Milling tool wear sample.
Tool blade image: 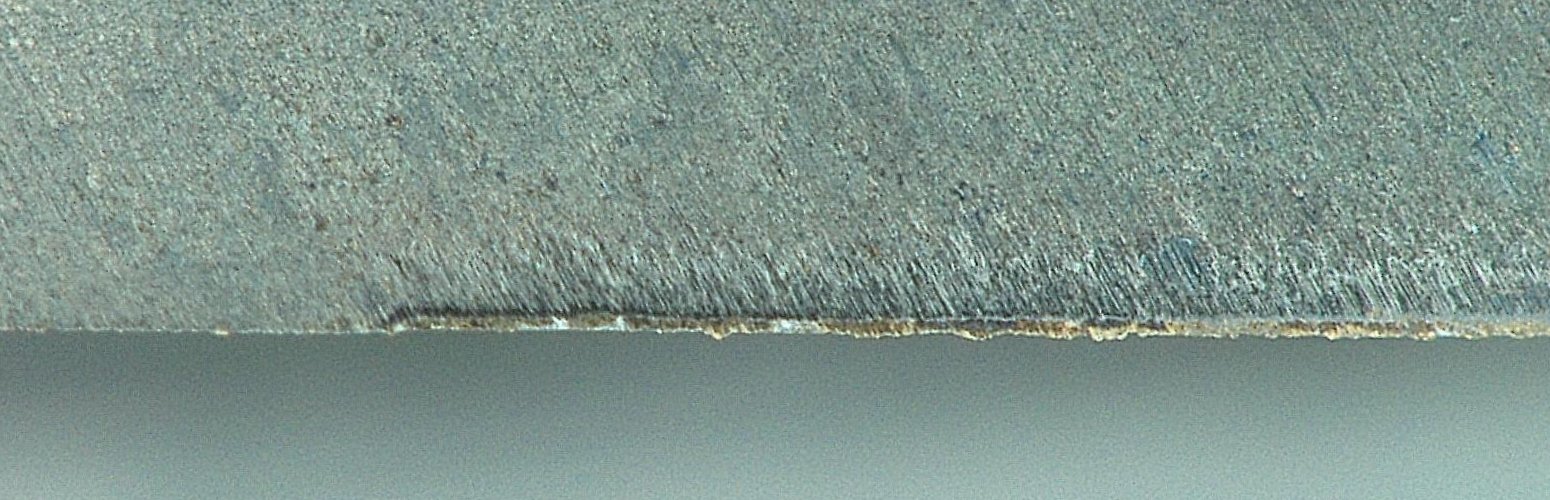
Chip image: 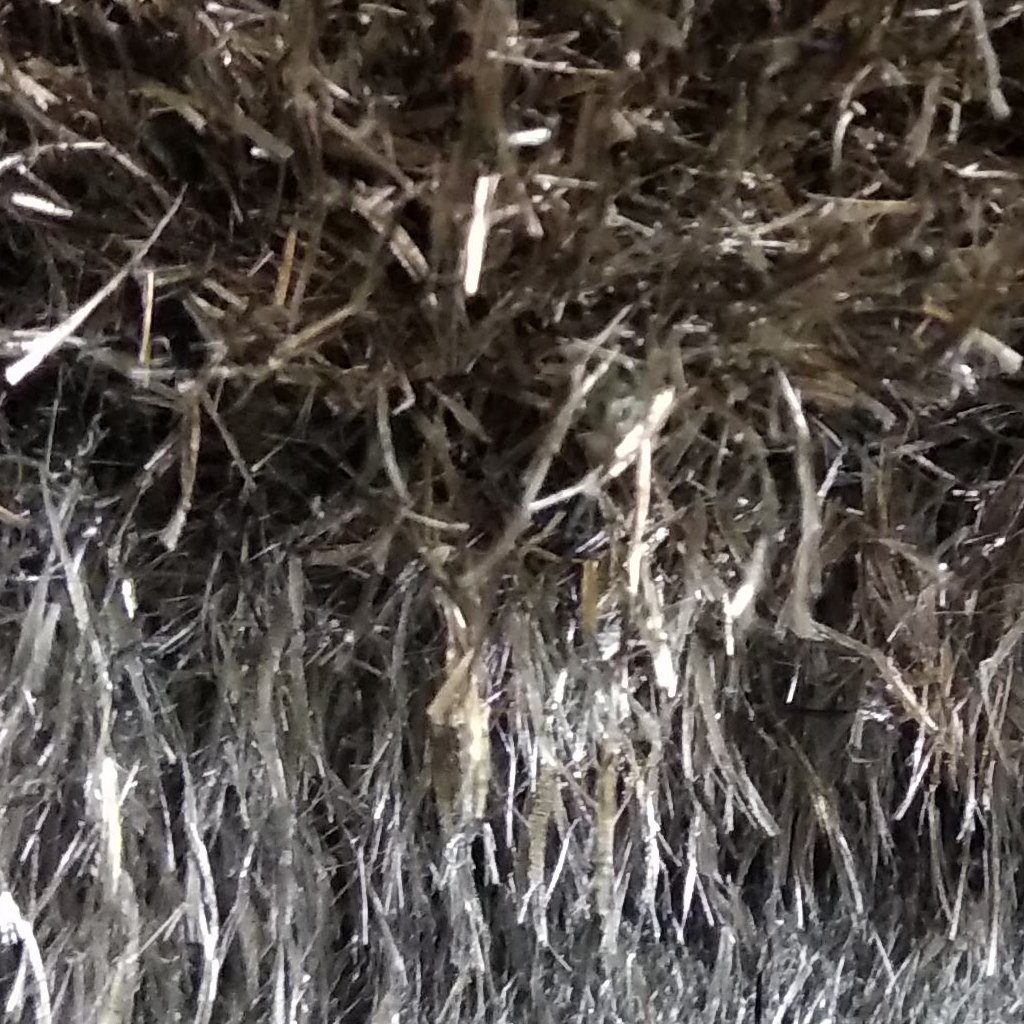
Workpiece image: 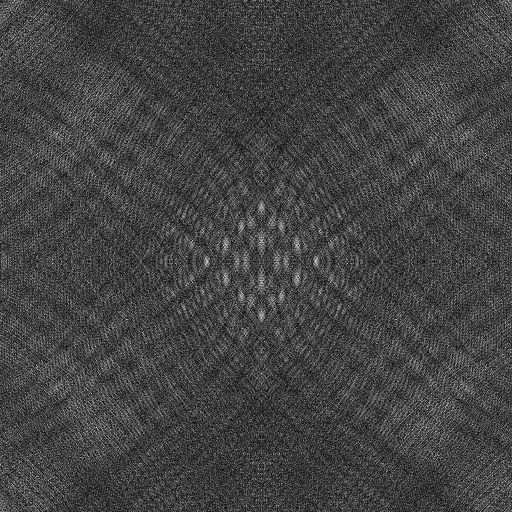
Tool wear state: sharp
Gaps: 0
Flank wear: 52.14
Overhang: 20.97
Force-signal Mel-spectrograms (X, Y, Z axes): 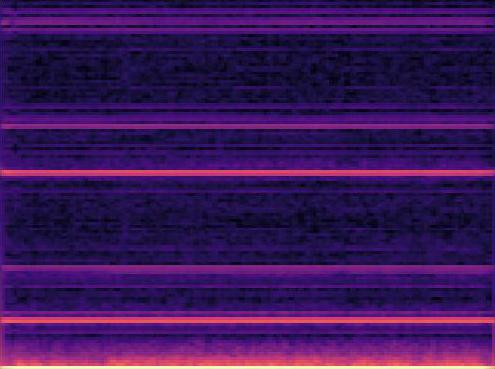 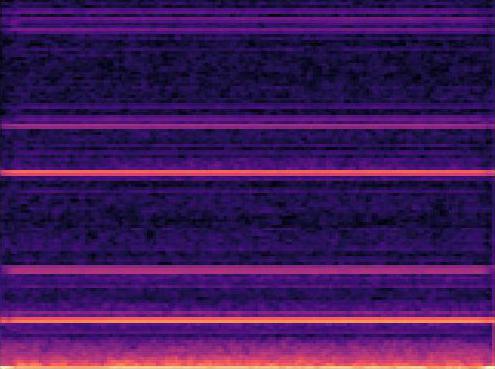 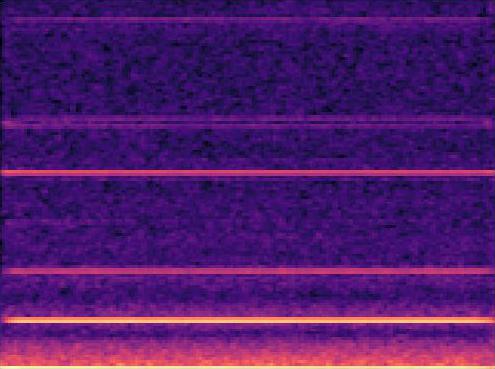
Force-signal scalograms (X, Y, Z axes): 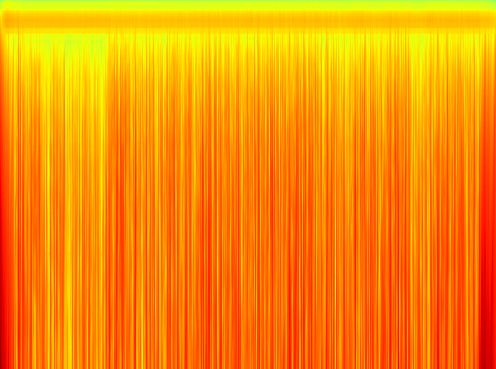 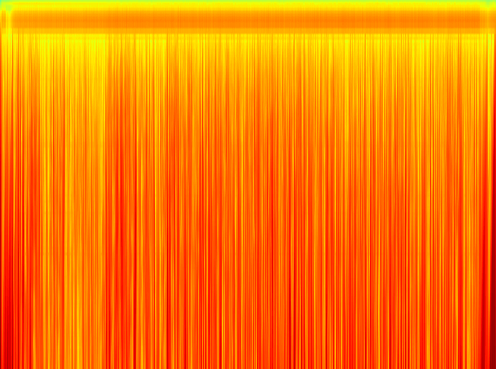 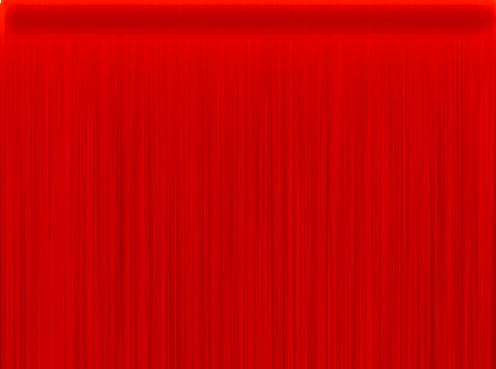
Force phase: initial_break_in_wear